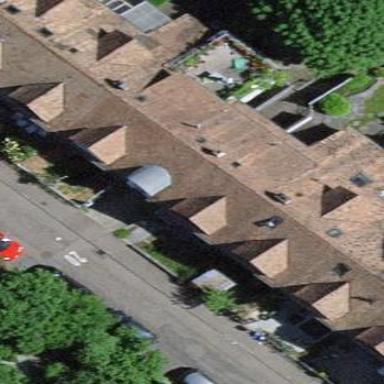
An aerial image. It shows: Terrace building.